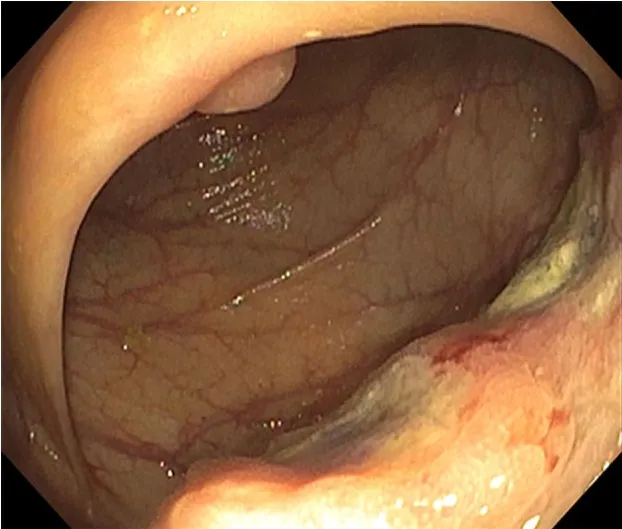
Ascending colon mass: infiltrative and ulcerated non-melanotic, partially obstructing 4-cm mass involving one-half of the lumen circumferences.
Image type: endoscopy (gi_endoscopy)